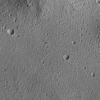
Atmospheric dust classification: not_dusty